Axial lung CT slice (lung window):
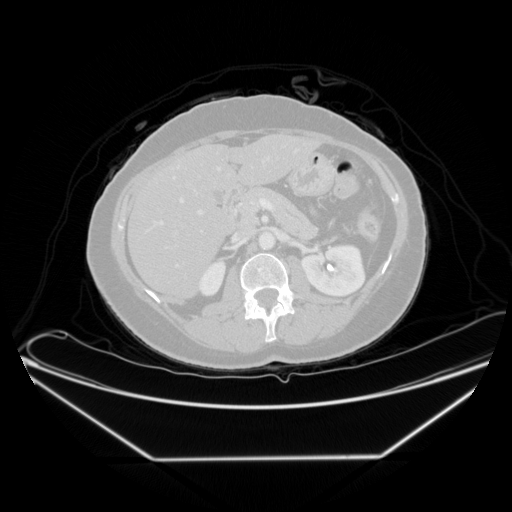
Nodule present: no